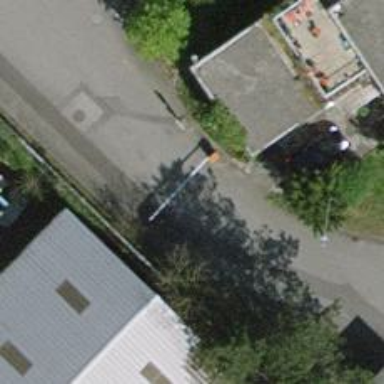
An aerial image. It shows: Lift gate barrier.